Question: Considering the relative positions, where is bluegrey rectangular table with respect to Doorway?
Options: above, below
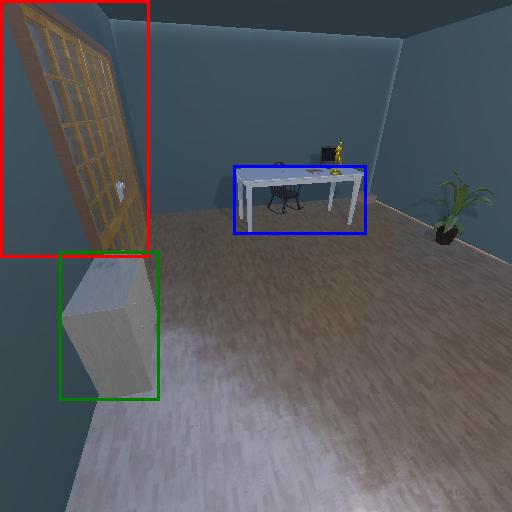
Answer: above